Question: Am I able to add the following field to a content type, so that each piece of content I create can be conditioned to a page?

Or is there a module to extend Publishing Options, where by it adds all the pages I have created (just like 'Promote to Front Page')?
If not, why is no one doing this? As a new user to Drupal this seems like it would be a handy operation. (I have already tried <URL>.
If none of these solutions are available, what would be the best alternative way of doing this?
I've posted this question on <URL> but I need a quick answer and there seems to be a bigger community here :D
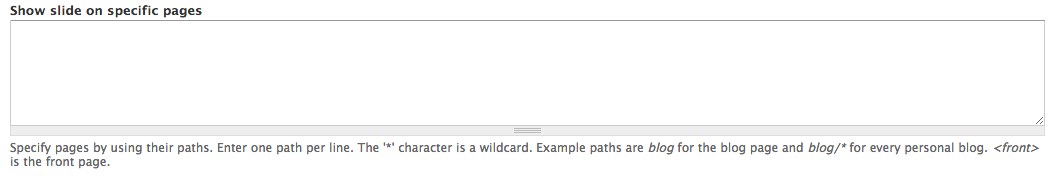
Answer: Have you used Views? it is one of the most common used drupal modules. It doesn't extend publishing options directly but it does replace it in a way. You can say by example put a list of al content-types: your_own_Content_type that have the publishing options of promoted to front-page. then sort them by title, date, what ever you like.
you could also create only one view and create multiple blocks out of it. you have to understand the logic of drupal: if you want different blocks on different pages, you have to create the different pages AND different blocks
create the view for one type of content-type and make one block out of it. put this block on the desired page. All your other blocks are made with the same view, just adjust a condition in your view and create a new block out of it. You should also put all your blocks in the same region, and set the to the right pages
here you can find a lot of documentation if you run into any problems... <URL>